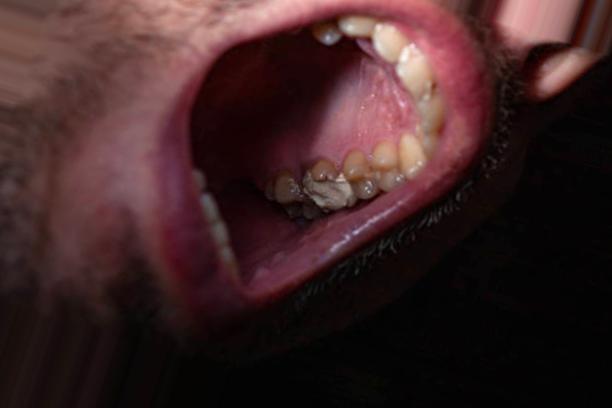
Condition: Caries